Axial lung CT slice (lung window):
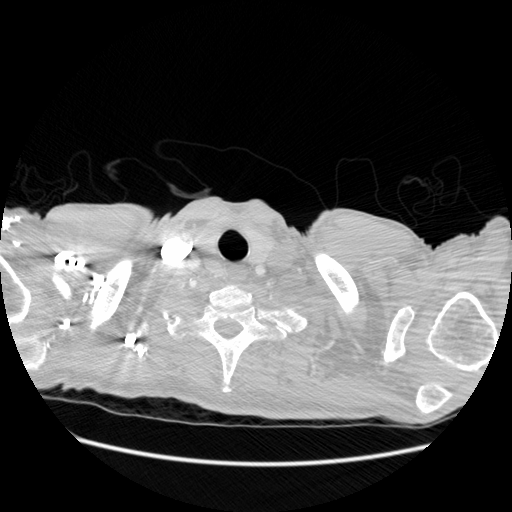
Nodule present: no